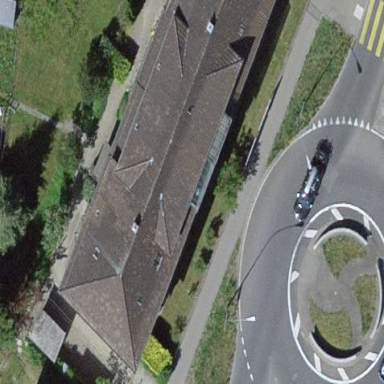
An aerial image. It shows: Residential building with hipped roof.